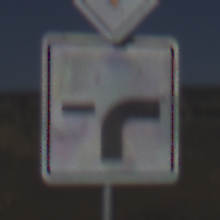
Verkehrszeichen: VerlaufVorfahrtsstrasse9
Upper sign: Vorfahrtsstrasse
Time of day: MorningAfternoon
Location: Outdoor (Nature)
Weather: Clear
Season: NotSpecified
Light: Natural